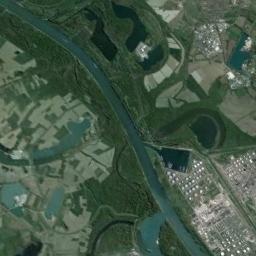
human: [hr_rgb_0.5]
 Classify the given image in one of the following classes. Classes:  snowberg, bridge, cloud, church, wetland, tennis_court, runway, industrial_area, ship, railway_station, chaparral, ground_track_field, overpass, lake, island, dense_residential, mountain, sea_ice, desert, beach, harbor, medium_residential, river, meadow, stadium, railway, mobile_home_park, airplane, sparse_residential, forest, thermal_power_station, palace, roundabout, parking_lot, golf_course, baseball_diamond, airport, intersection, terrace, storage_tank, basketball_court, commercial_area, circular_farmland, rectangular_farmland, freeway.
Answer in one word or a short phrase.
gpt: river